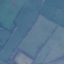
Land use / land cover class: Pasture